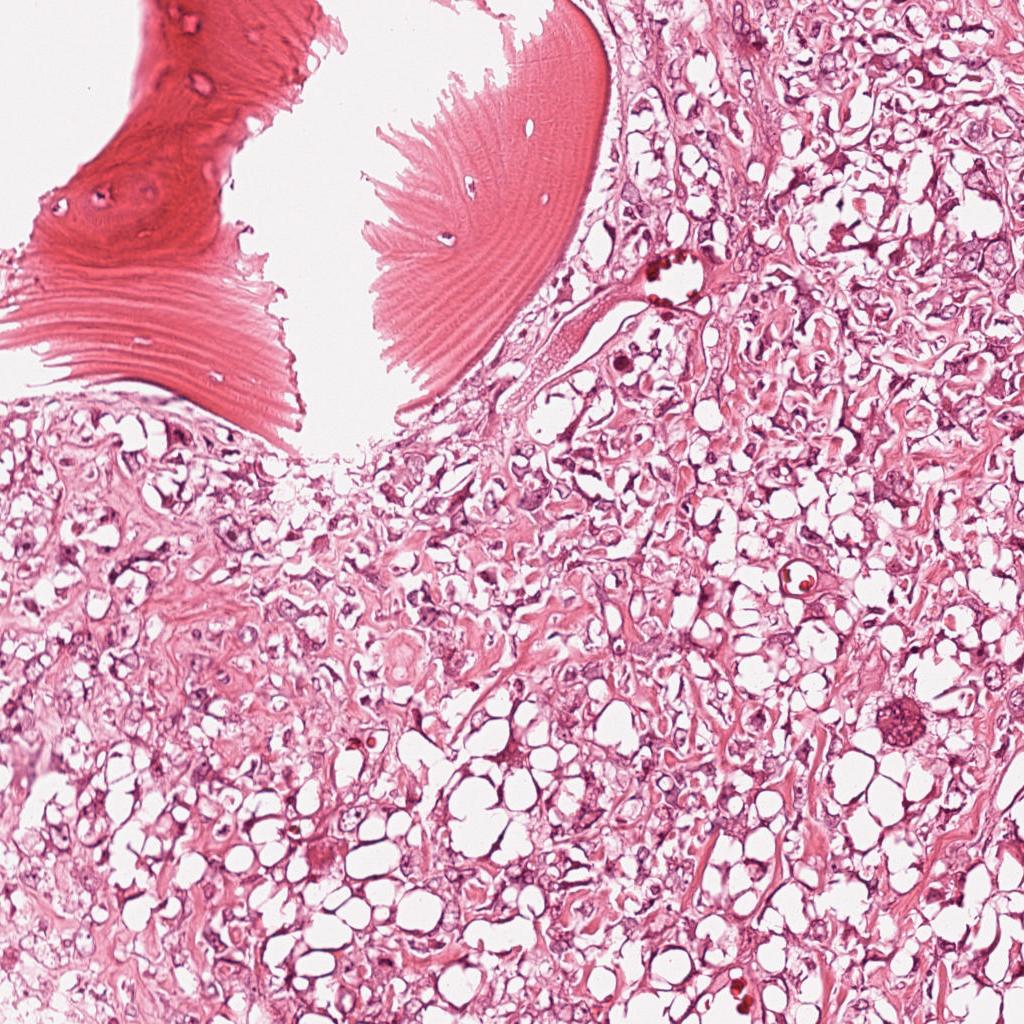
Label: Viable